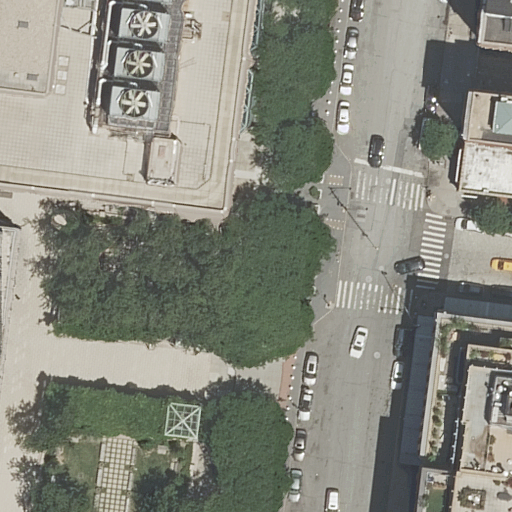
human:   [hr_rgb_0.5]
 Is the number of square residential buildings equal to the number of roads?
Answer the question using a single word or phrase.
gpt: no

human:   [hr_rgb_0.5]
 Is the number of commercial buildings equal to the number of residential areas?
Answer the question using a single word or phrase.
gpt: yes

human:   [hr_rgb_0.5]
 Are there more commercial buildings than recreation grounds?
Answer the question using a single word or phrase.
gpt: no

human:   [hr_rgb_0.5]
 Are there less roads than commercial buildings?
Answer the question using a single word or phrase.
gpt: no

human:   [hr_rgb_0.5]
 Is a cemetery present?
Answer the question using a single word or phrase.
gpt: no

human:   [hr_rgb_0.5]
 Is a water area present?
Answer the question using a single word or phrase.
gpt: no

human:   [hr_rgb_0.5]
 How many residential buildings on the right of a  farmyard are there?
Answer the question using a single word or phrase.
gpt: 0

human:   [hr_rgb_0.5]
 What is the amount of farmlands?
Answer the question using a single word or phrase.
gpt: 0

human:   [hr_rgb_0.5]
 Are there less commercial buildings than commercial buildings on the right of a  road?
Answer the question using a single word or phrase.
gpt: no

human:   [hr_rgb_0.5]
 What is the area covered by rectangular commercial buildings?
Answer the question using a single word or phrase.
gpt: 0m2

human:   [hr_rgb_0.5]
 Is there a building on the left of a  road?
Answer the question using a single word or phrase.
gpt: yes

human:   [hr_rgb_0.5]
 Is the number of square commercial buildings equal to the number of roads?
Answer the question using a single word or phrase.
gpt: no

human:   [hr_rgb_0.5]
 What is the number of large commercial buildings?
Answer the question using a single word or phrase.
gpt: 0

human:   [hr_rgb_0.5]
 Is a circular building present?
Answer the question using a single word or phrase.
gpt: no

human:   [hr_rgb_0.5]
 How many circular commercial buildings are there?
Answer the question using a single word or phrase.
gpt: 0

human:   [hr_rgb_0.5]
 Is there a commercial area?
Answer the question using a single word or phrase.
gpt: no

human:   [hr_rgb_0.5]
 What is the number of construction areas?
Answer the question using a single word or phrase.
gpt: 0

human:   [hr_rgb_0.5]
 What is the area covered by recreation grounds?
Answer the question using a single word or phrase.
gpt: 0m2

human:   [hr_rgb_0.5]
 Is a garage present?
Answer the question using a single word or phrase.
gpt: no

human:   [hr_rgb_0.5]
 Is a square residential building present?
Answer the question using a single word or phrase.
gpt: no

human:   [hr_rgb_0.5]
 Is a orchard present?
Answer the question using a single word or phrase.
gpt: no

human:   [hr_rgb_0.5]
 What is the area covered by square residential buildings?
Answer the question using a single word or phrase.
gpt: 0m2

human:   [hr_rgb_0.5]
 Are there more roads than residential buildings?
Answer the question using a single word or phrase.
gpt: no

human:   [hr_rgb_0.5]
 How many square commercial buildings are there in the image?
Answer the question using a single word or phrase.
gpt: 0

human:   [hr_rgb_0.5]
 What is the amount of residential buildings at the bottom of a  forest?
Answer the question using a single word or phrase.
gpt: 0

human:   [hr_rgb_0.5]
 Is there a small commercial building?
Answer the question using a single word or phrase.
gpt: no

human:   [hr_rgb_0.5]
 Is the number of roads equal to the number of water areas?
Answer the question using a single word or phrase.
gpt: no

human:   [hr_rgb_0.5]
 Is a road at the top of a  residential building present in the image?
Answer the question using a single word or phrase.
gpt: yes

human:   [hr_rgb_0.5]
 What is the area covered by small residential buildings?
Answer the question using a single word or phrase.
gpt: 286m2

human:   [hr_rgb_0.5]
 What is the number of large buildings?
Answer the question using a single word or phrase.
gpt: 0

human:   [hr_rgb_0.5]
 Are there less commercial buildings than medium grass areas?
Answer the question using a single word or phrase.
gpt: no

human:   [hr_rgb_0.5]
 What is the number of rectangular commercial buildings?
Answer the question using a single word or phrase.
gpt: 0

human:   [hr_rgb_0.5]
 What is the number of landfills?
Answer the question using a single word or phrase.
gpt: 0

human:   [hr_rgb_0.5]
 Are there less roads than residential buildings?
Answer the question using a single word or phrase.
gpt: yes

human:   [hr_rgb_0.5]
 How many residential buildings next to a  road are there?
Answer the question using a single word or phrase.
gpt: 7

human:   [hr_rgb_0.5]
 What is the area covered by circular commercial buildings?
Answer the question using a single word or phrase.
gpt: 0m2